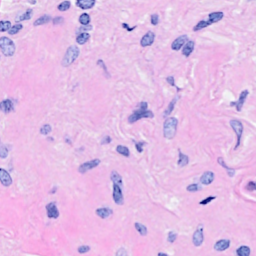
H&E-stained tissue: Breast